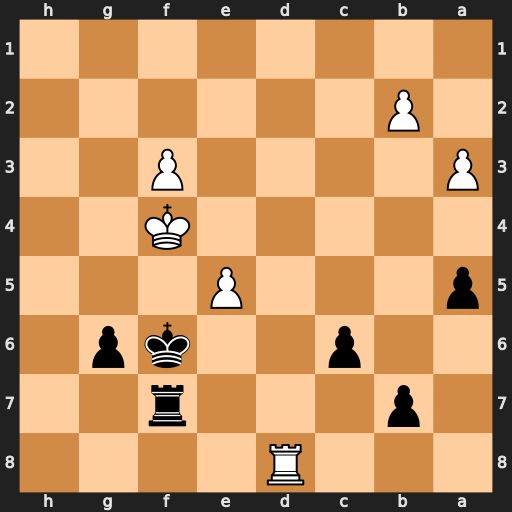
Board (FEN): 3R4/1p3r2/2p2kp1/p3P3/5K2/P4P2/1P6/8
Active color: b
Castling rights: -
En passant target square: -
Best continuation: Ke7+ Kg4 Kxd8